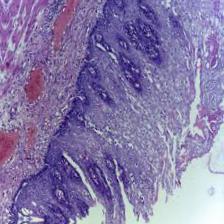
Diagnosis: Normal